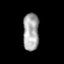
Tissue: prostate
Cell type: T cells
Senescence score: 0.8295
Nuclear area (px): 586
Mean DAPI intensity: 167.802